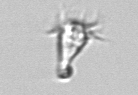
Label: Paratontonia_gracillima